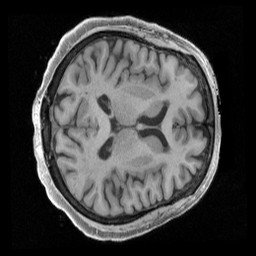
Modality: T1w
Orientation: axial
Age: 67
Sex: female
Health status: healthy
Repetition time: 2.4 s
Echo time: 0.00222 s